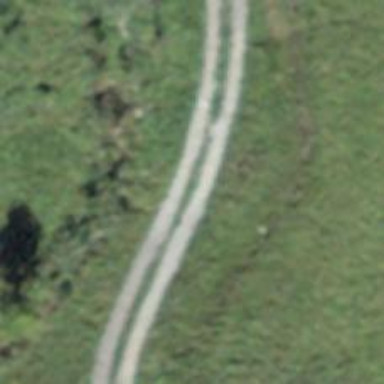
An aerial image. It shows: Unpaved driveway designed for service vehicles.